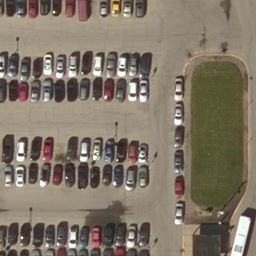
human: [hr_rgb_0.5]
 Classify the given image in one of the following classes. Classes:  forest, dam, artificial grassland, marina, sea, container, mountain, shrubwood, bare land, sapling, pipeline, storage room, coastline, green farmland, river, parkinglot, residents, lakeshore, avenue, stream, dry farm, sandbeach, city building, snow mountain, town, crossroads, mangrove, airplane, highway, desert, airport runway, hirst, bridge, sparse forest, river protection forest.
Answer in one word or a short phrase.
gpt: parkinglot